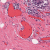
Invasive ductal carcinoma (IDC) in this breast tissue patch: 0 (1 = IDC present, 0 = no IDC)